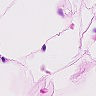
Metastatic tissue present: no